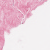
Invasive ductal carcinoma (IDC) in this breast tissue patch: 0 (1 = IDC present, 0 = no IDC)